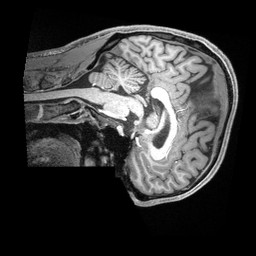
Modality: T1w
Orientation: sagittal
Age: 22
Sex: male
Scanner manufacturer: siemens
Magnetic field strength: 3 T
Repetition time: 2.4 s
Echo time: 0.00226 s